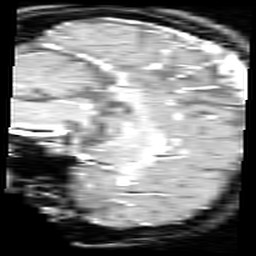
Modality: inplaneT1
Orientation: sagittal
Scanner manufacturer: ge
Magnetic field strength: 3 T
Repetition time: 0.2 s
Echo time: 0.0036 s